Question: I'm very new to R, so this may be a simple solve.
I am trying to create a line graph that plots the average global immunisation rate of a vaccine against the year. I have created my data set, shown below:
'''
Year <- c("1991","1992","1993","1994","1995","1996", "1997","1998","1999","2000","2001","2002","2003","2004","2005","2006","2007",
"2008","2009","2010","2011","2012","2013","2014","2015","2016","2017","2018")
Average_Global_Immunisation_Rate <- c("1.453125","2.234375","3.322917", "3.906250","4.703125","6.411458","10.598958","15.348958","20.776042", "25.265625","29.932292","35.755208","39.250000","42.343750","45.343750","48.177083","52.567708","58.270833", "69.161458","75.156250","79.677083","81.911458","84.968750","86.072917","87.151042","87.677083","87.265625","87.281250")
#create new data set from averages and year values
df.AGIR <- data.frame(Year,Average_Global_Immunisation_Rate)
View(df.AGIR)
'''
Whilst my data shows a steady increase as the years progress, when I use GGplot to create the graph, the y axis is not linear, as seen below:

Would anyone be able to help me make the y axis linear, or explain why it defaults to the one shown? Thanks.
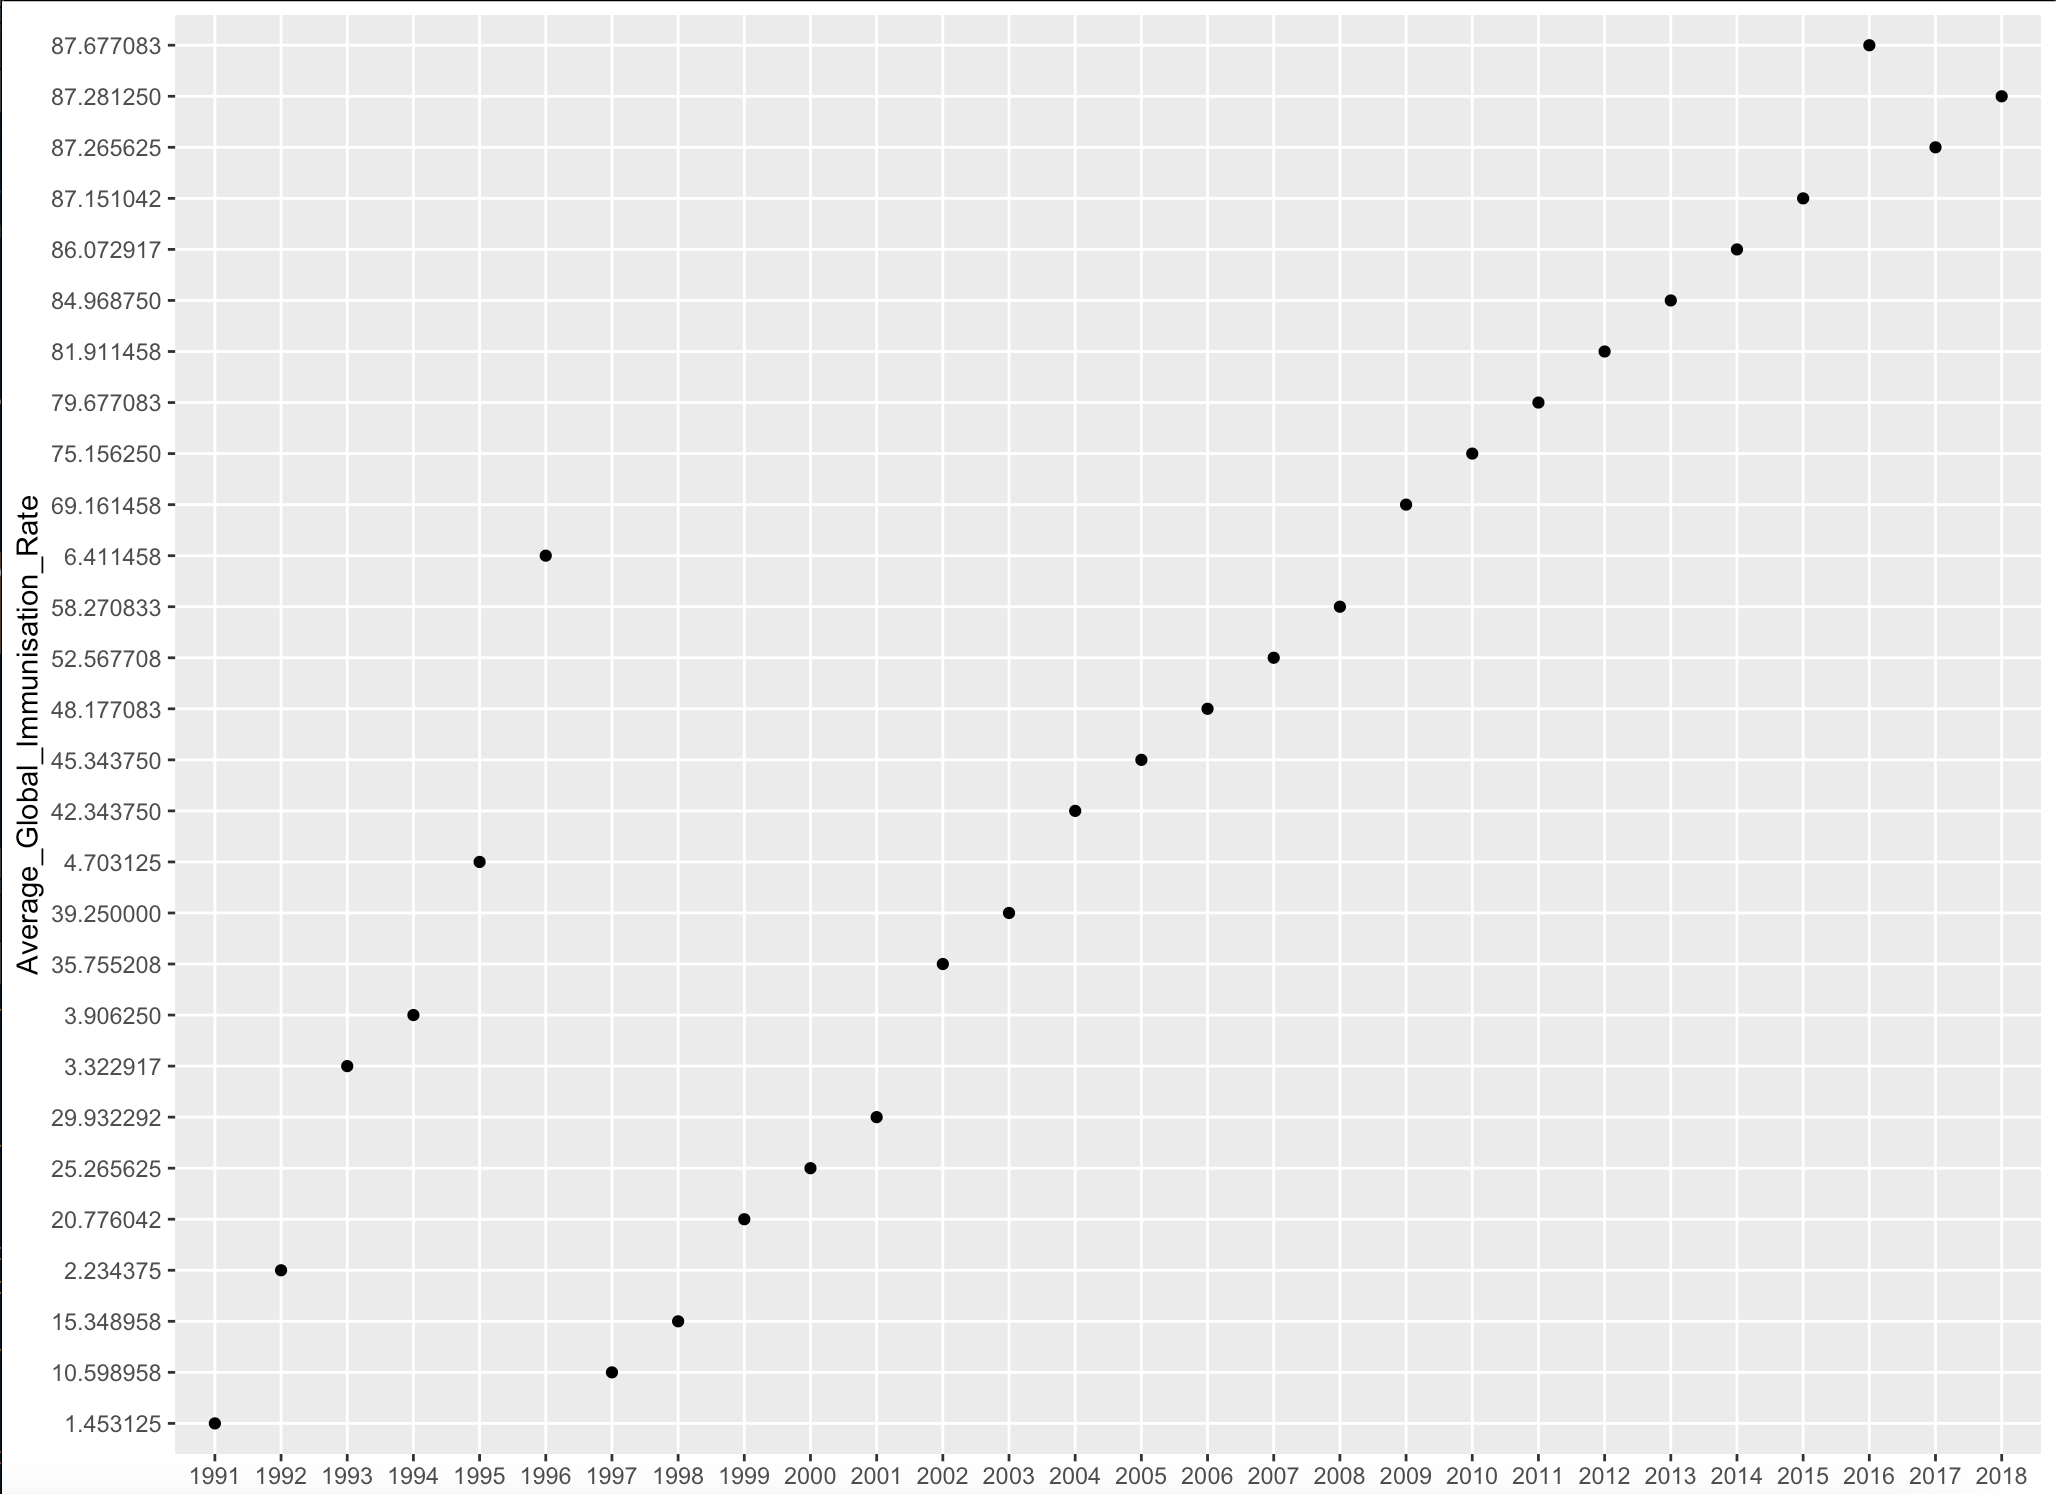
Answer: Your data as presented is currently stored as a character vector:
'''
class(Average_Global_Immunisation_Rate)
[1] "character"
class(Year)
[1] "character"
'''
You need your data to be stored as numeric vectors:
'''
Year <- as.numeric(Year)
Average_Global_Immunisation_Rate <- as.numeric(Average_Global_Immunisation_Rate)
df.AGIR <- data.frame(Year,Average_Global_Immunisation_Rate)
ggplot(df.AGIR, aes(x = Year, y = Average_Global_Immunisation_Rate)) +
geom_point()
'''
<URL>
Next time, when you are assigning your data, do not use the '"' character to surround it. That indicates to R to create a character vector.